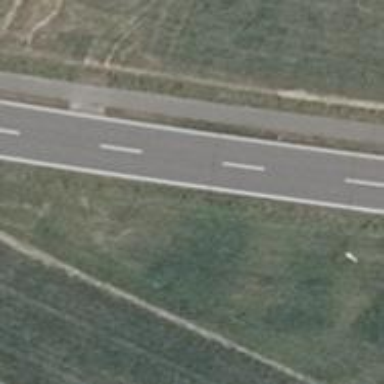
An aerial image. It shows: Asphalt road classified as tertiary.